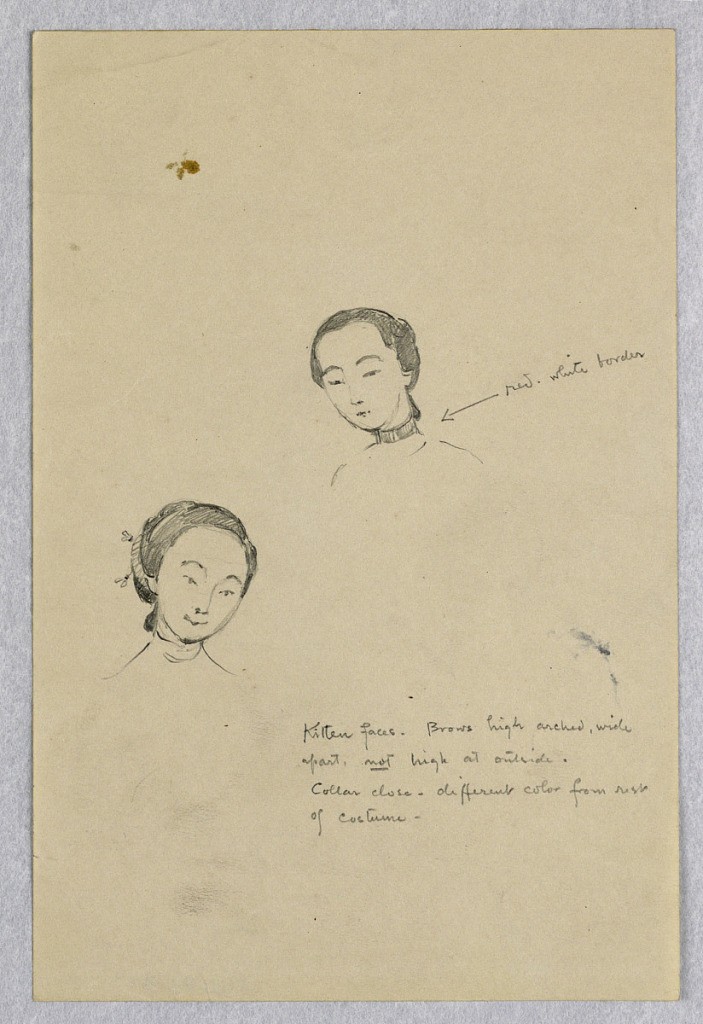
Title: Sketch of Two Female Heads for Chinese Figure in "The Marriage of the Atlantic and Pacific," Mural in the Wisconsin State Capitol, Madison, WI
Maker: Kenyon Cox, American, 1856–1919
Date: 1915
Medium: Graphite on paper
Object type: Drawing
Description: Two busts of Chinese women. One, center, turned slightly to the left. The other, lower left, facing slightly to the right. Comments on facial structure and the collar style.